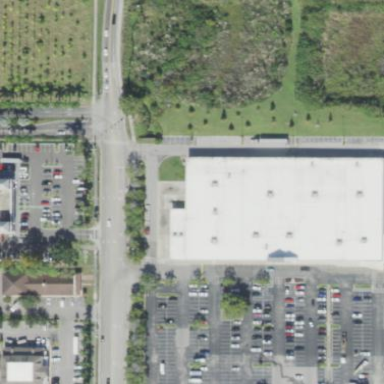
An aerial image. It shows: Commercial building.